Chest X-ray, PA view. Patient: 45 years old, sex M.
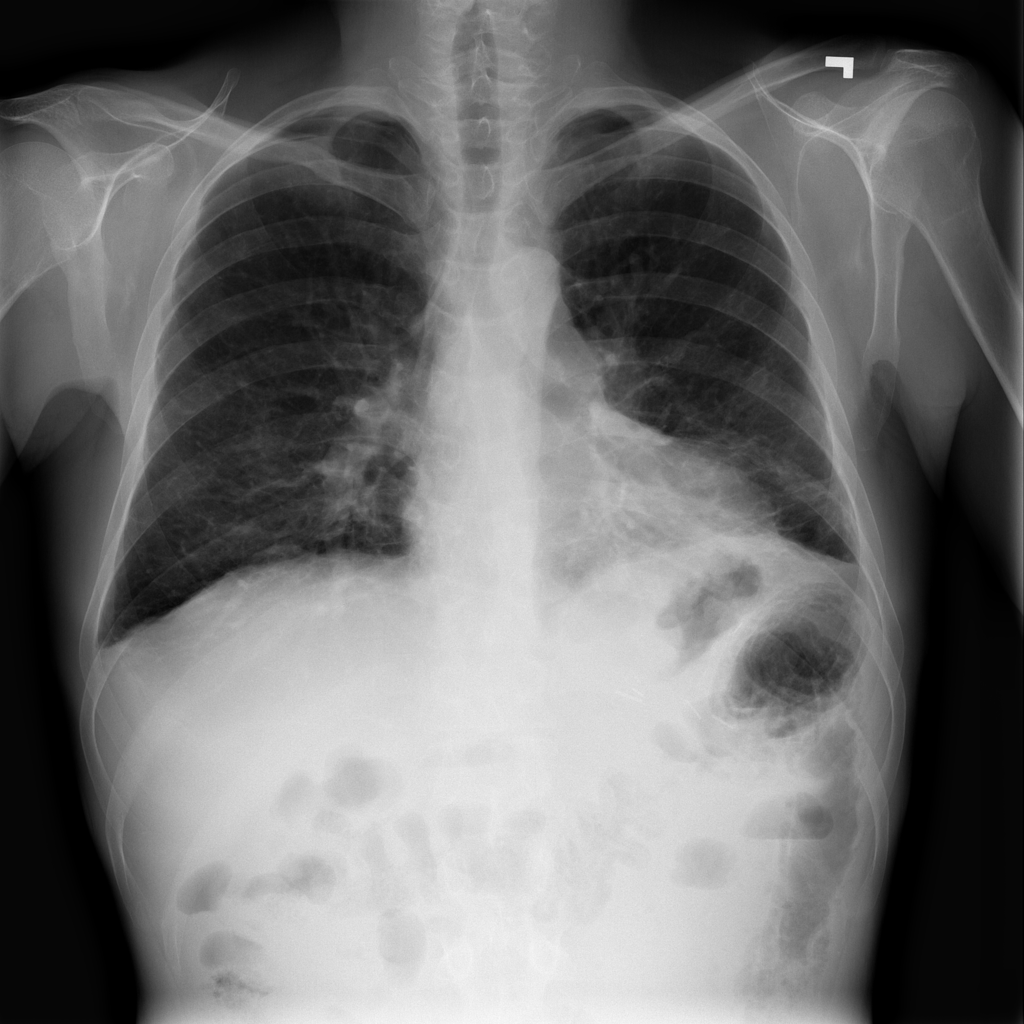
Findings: No Finding